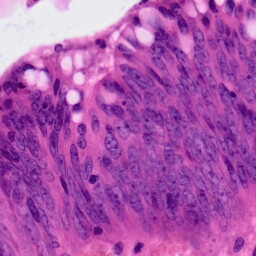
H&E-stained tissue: Colon